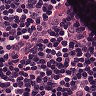
Metastatic tissue present: no